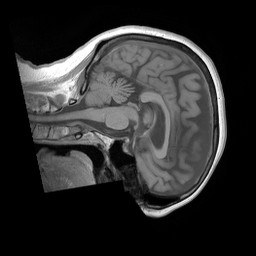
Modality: T1w
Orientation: sagittal
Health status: ill
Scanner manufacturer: siemens
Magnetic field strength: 3 T
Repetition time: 0.4 s
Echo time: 0.00272 s